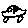
Label: car